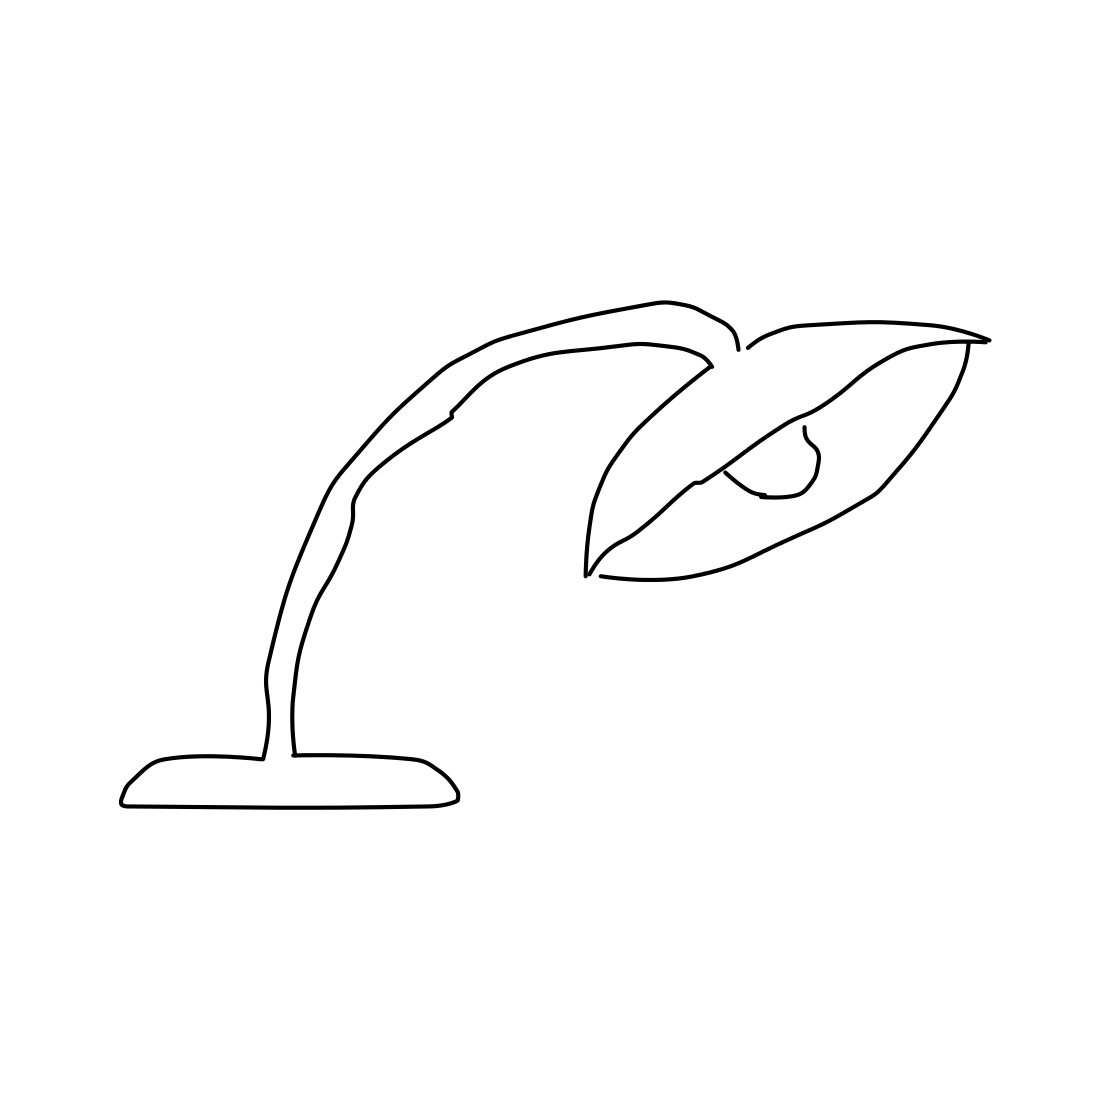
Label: tablelamp